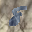
Label: 8